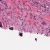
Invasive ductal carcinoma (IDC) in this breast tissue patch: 1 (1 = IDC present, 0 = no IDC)